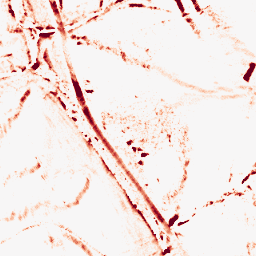
Category: morphological
Decomposition family: morphological_diamond
Decomposition parameters: operation: opening
radius: 5
Upsampling method: bilinear
Upsampling parameters: scale: 4
Upsampling scale: 4